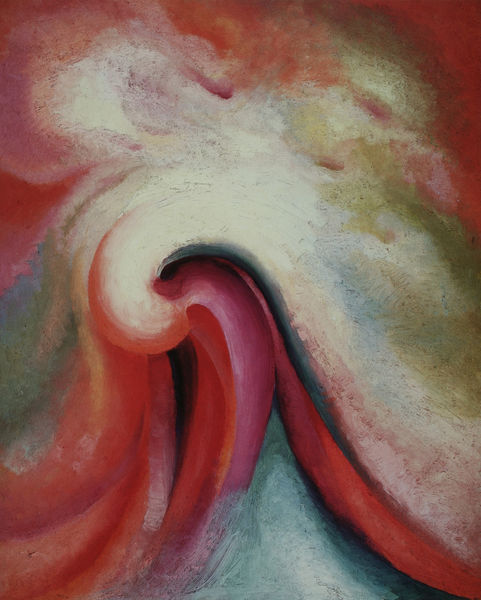
Titel: Series I, No. 1
Künstler: Georgia O'Keeffe
Institution: American National Bank
Schlagwörter: berg, blau, weiß, gelb, grün, ocker, blume, braun, bunt, grau, orange, schwarz, rot, beige, malerei, spitze, hügel, natur, rosa, gischt, welle, schwan, bogen, abstrakt, farben, farbe, formen, lila, violett, fliessen, woge, pink, wirbel, form, gedreht, knospe, struktur, schnecke, fraben, magenta, rote welle